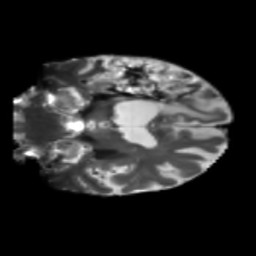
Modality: T2w
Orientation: coronal
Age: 68
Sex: male
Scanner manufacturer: siemens
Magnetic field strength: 3 T
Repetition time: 5.25 s
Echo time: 0.08 s